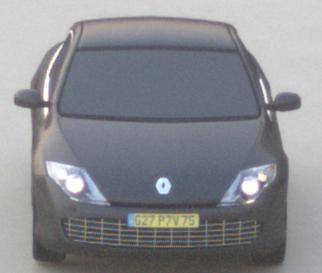
Make: Renault
Model: Laguna Coupé TCe 170
Detailed model: Laguna (III) Coupé
Model produced from: 2010/11
Model produced until: 2011/05
Doors: 2
Color: gray
Road condition: dry road
Daytime: dawn
Contrast: low contrast